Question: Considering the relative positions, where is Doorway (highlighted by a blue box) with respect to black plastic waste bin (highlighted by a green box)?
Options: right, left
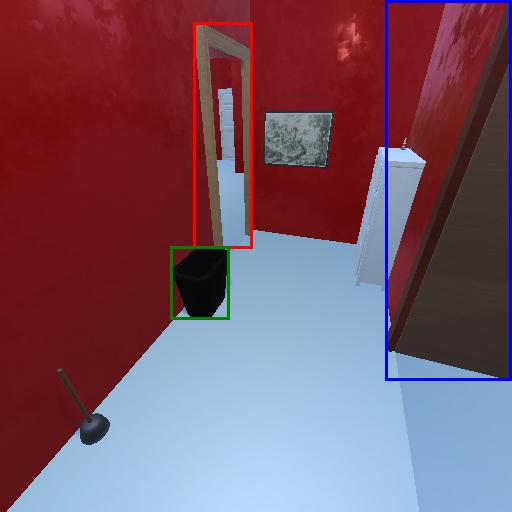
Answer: right